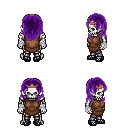
a pixel art fantasy rpg character, male body template, skeleton, brown tunic, metal pants, purple long hairstyle, bronze tiara, white cloth bandages, ghillies, four views (front, back, left, right), 2x2 character sprite sheet, small pixel art, hard edges, no anti-aliasing